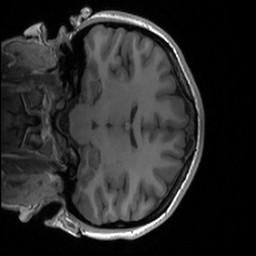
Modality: T1w
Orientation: coronal
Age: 24
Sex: female
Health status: healthy